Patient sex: M
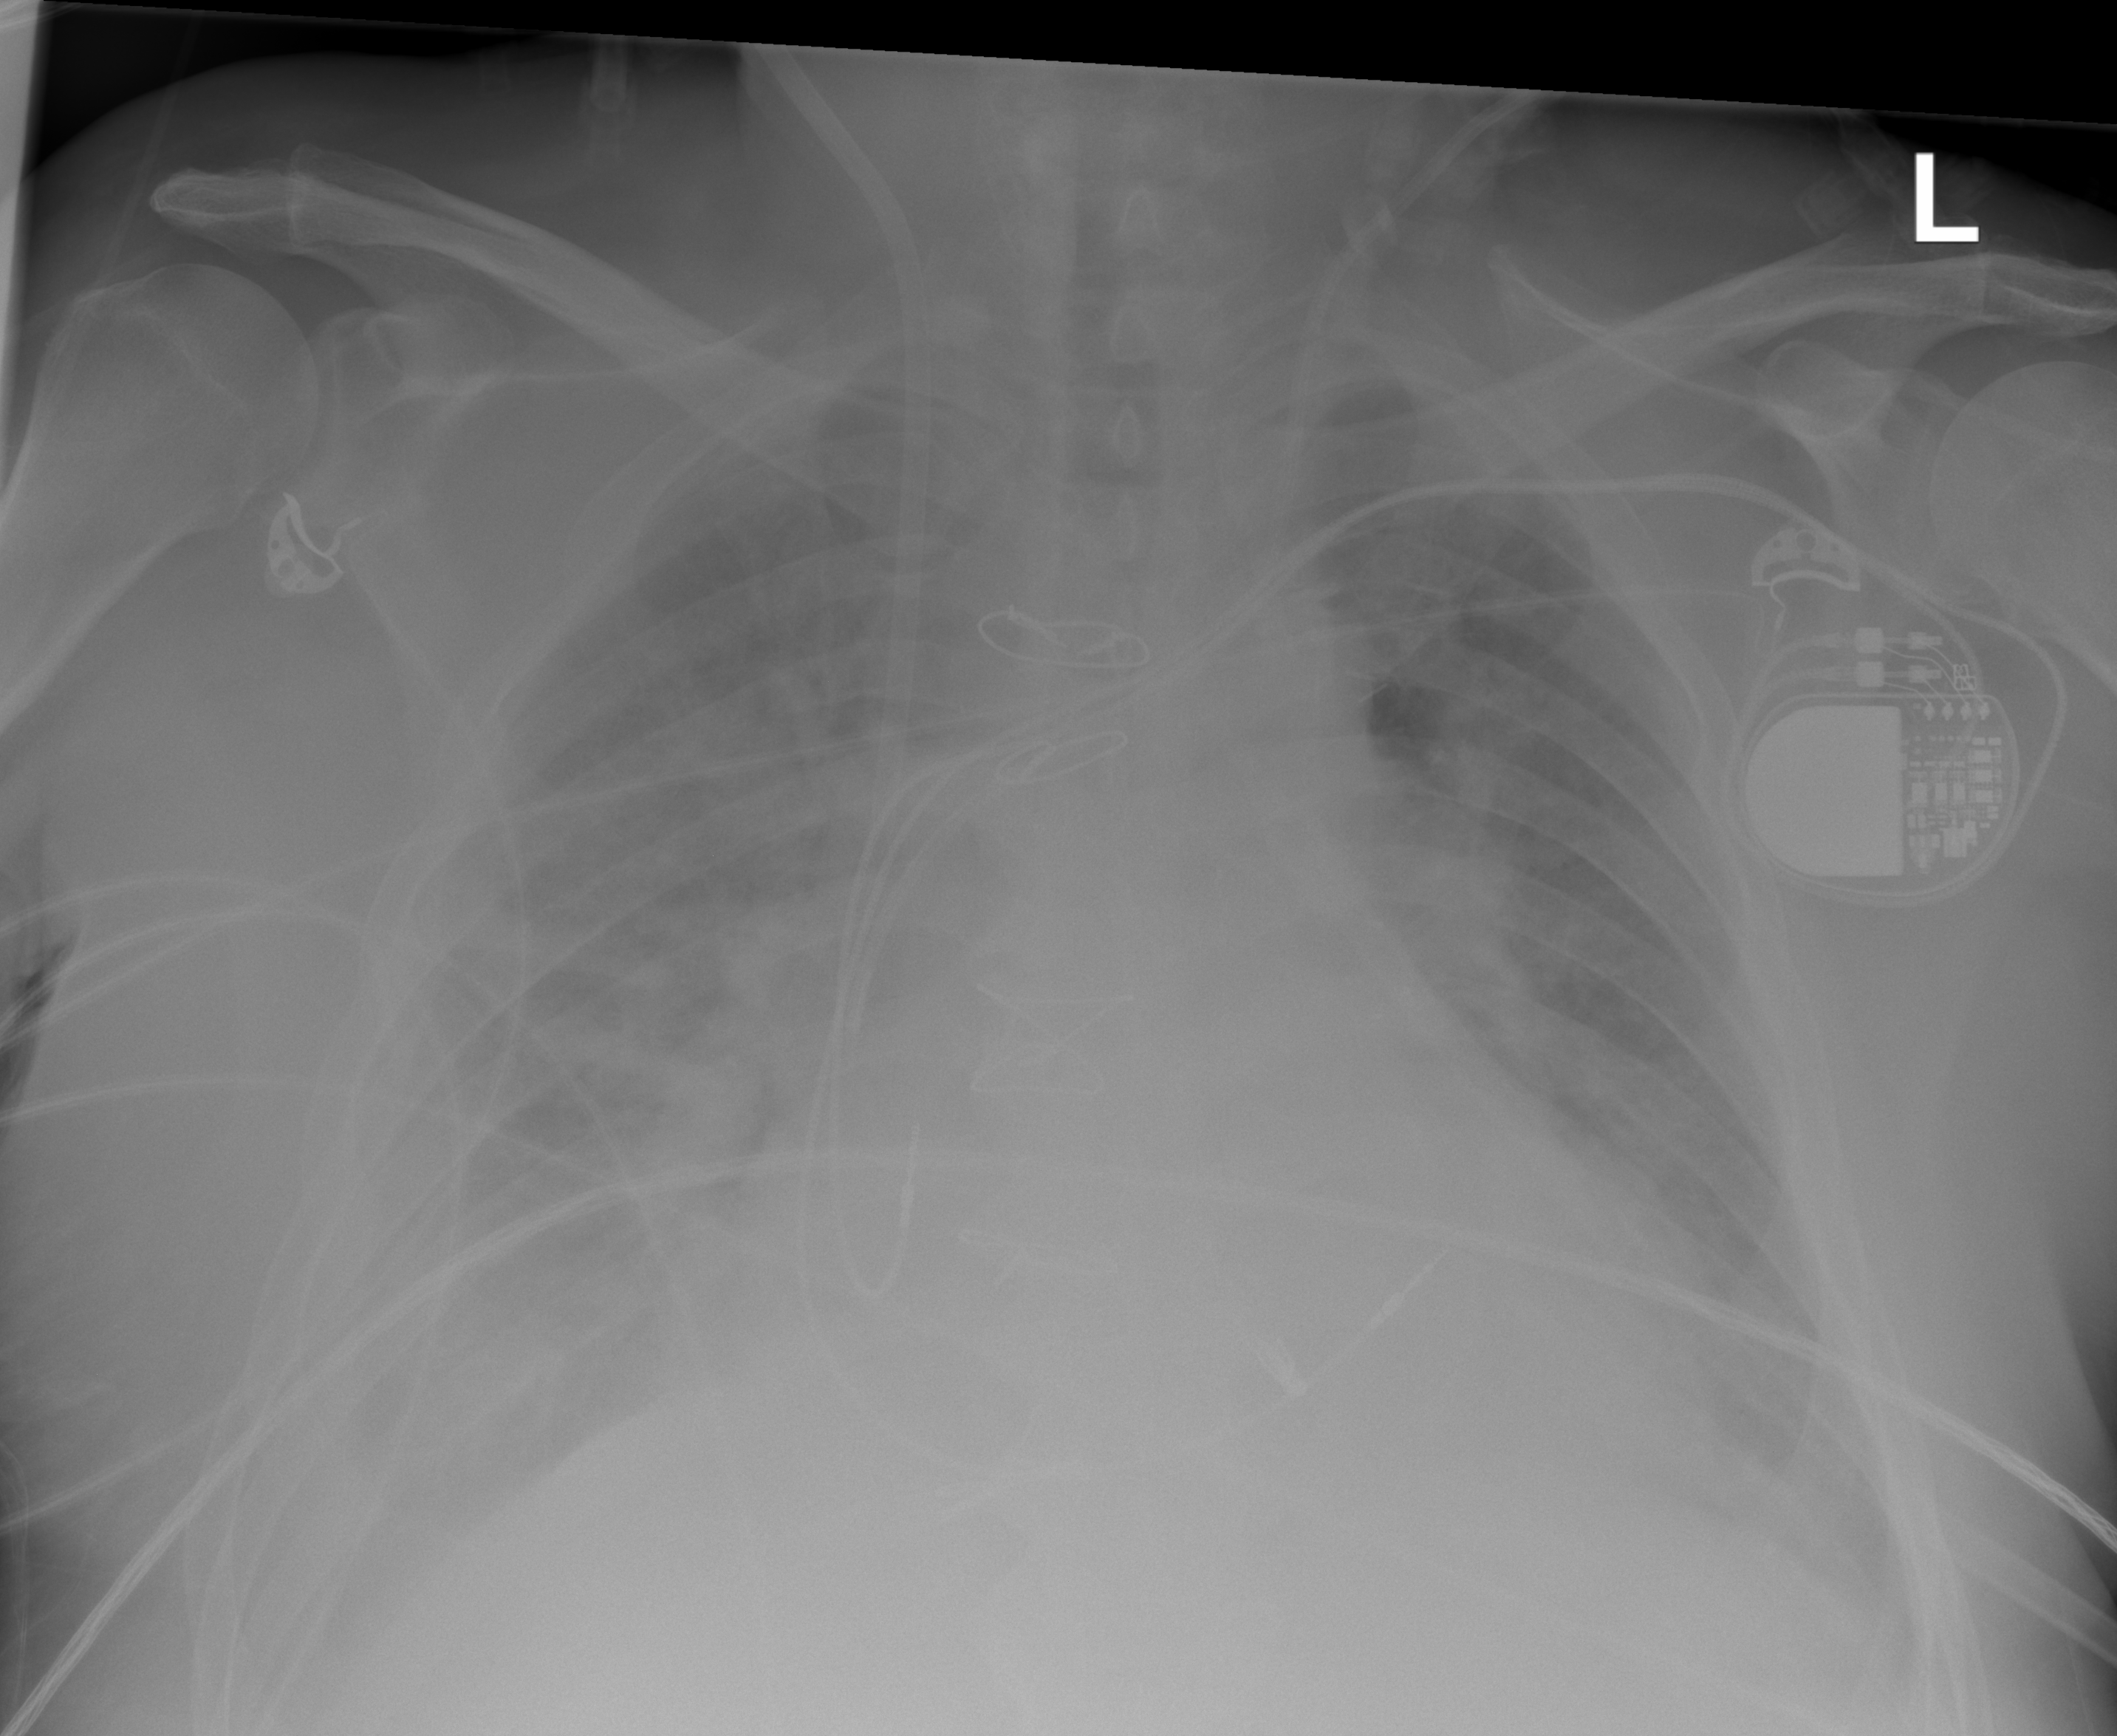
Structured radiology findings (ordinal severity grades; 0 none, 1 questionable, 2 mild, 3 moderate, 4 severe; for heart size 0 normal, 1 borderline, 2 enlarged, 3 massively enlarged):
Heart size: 2
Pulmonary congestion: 2
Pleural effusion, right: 3
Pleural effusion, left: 3
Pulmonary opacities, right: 4
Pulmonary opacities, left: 3
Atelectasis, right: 2
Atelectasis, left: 2